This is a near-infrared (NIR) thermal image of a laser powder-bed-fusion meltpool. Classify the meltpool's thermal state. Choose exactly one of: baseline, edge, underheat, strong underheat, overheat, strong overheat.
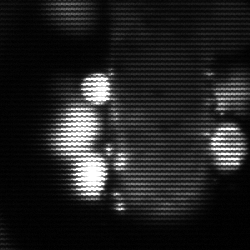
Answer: strong underheat